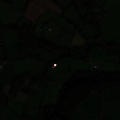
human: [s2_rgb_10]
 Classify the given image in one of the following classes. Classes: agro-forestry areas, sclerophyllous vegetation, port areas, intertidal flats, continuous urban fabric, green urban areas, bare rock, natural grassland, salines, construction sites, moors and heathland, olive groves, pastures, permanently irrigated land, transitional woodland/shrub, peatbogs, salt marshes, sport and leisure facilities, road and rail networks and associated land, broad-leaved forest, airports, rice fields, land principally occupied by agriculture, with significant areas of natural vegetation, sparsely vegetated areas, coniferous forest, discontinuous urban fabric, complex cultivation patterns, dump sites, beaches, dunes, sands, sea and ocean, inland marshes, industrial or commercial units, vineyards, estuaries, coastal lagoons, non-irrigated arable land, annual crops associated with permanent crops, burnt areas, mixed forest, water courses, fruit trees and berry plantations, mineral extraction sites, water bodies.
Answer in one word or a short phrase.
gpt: non-irrigated arable land, pastures, complex cultivation patterns, mixed forest